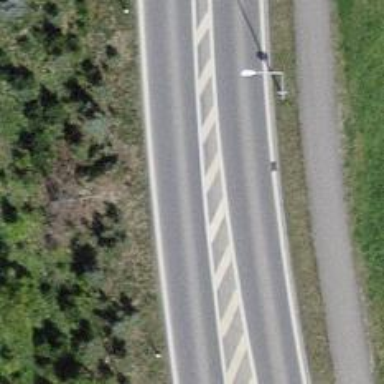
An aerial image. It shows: There is primary highway with cycle track on the left side.